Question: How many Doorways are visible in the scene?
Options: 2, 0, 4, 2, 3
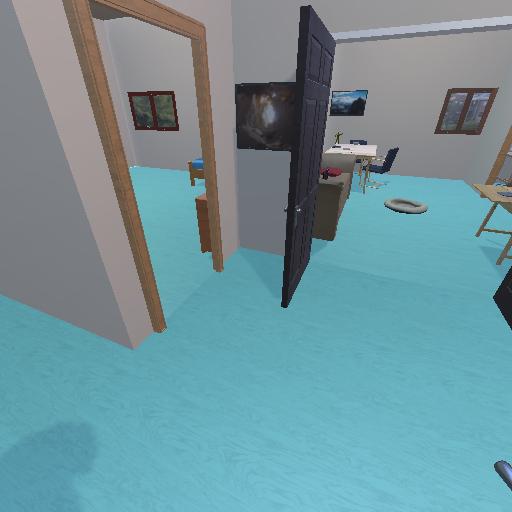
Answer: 2